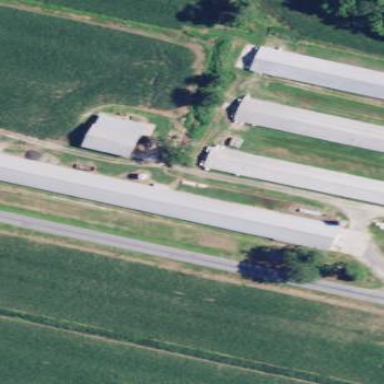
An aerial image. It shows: Farm auxiliary building.